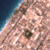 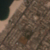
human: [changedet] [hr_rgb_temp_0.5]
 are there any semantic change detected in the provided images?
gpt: A bay appeared along the shore.